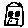
Label: house